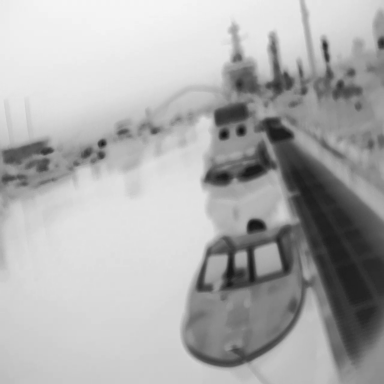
There are two canoes in the infrared image.